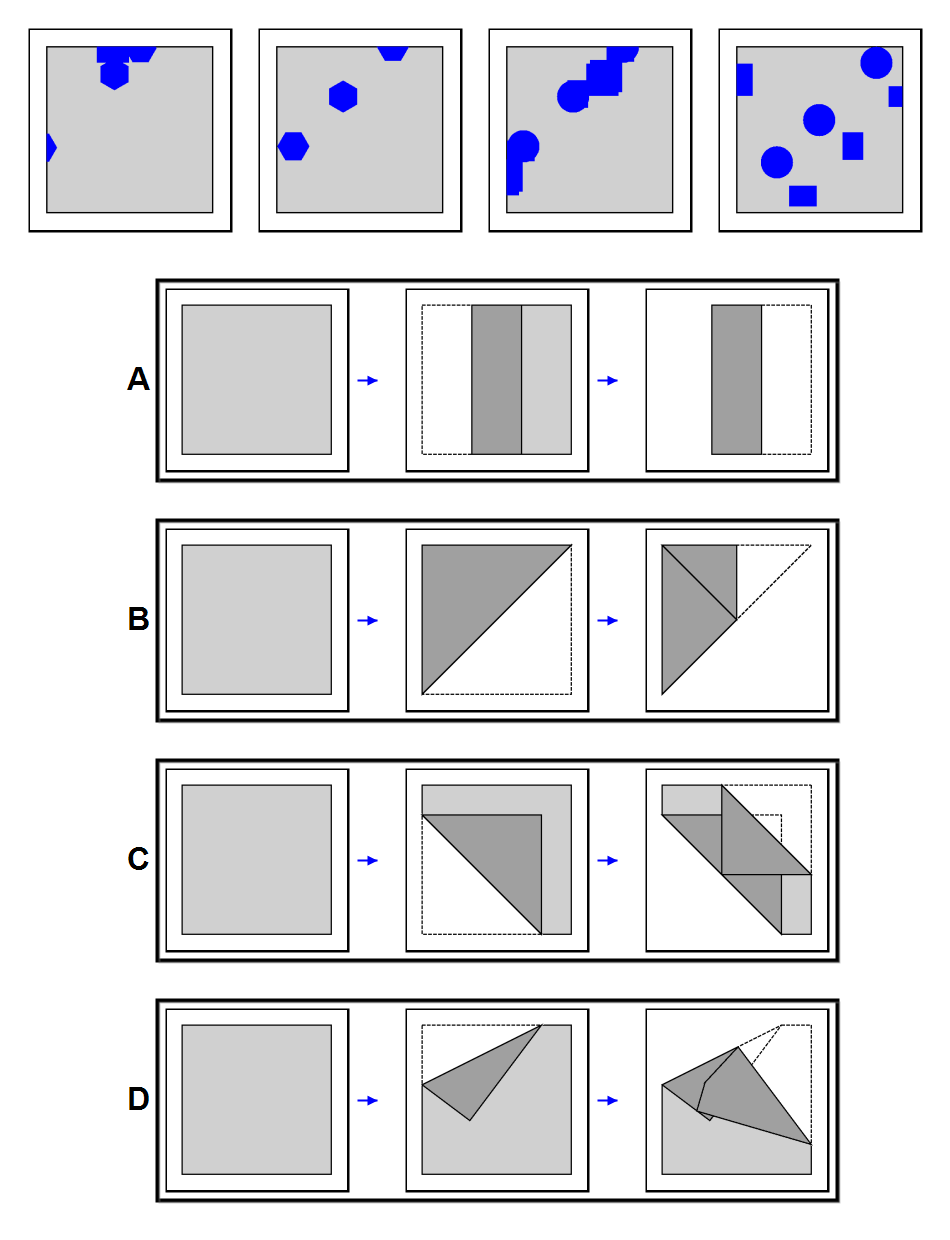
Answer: C